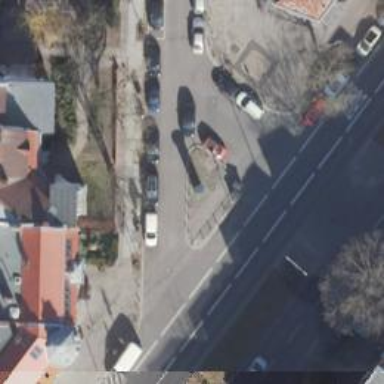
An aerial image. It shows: Traffic island located on footway.